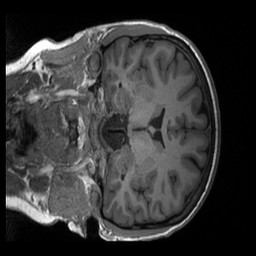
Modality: T1w
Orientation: coronal
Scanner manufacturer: siemens
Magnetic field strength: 3 T
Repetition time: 2.4 s
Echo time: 0.00224 s